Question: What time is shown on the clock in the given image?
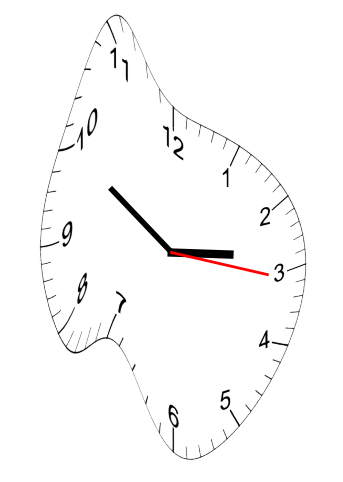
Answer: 02:50:16